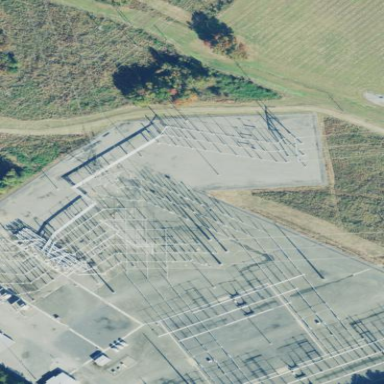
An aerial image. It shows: Fenced power substation at the transmission level.